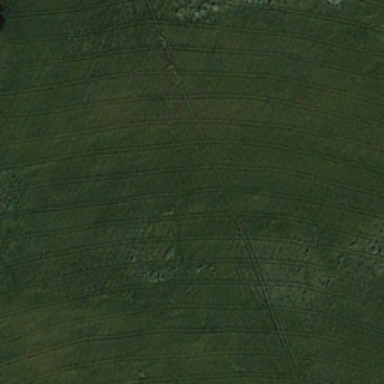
It is a piece of green meadow .